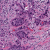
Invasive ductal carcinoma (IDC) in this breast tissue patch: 1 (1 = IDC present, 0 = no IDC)